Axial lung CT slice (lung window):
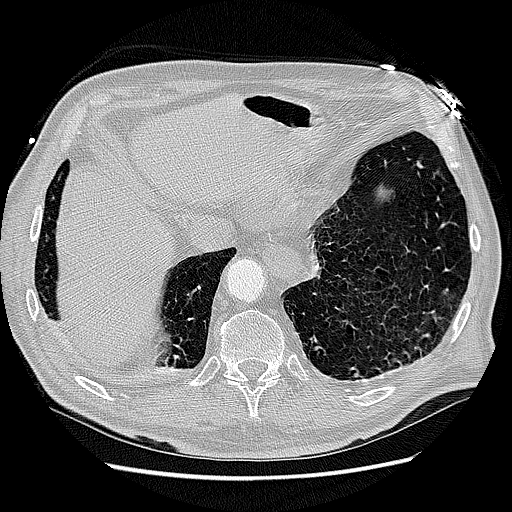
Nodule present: no